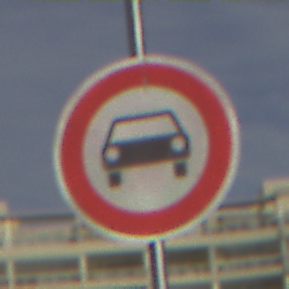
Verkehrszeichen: VerbotKraftwagen
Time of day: MorningAfternoon
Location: Outdoor (Suburban)
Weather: PartlyCloudy
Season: NotSpecified
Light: Natural